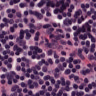
Metastatic tissue present: no